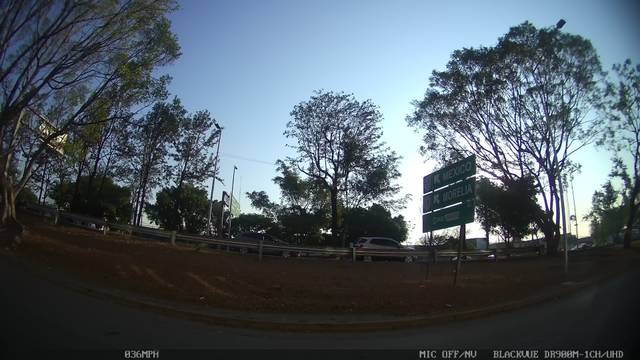
Region: Mexico
Coordinates: 20.652, -103.371